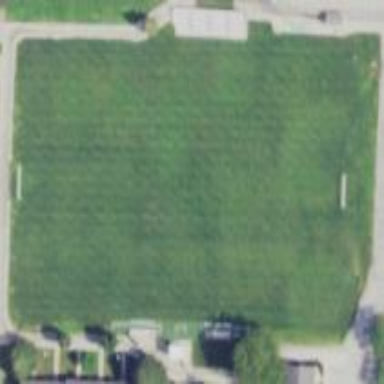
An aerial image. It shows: Soccer stadium with grass surface.